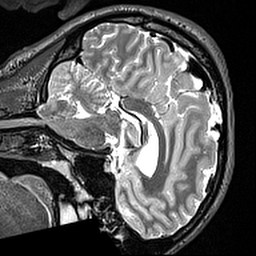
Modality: T2w
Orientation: sagittal
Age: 20
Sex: male
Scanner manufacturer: siemens
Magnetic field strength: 3 T
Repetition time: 3.2 s
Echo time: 0.567 s